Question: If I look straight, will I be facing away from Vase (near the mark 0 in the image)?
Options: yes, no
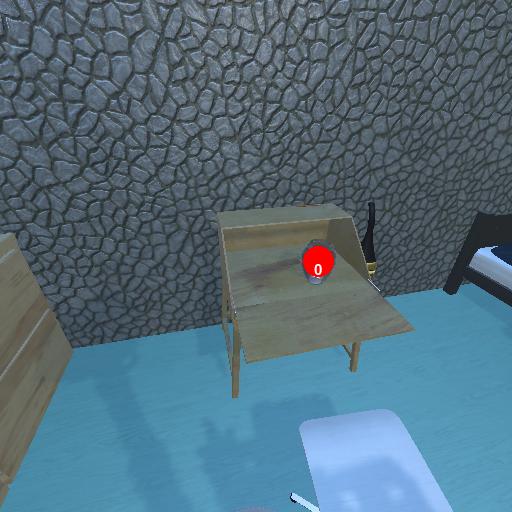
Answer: yes